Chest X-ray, PA view. Patient: 6 years old, sex M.
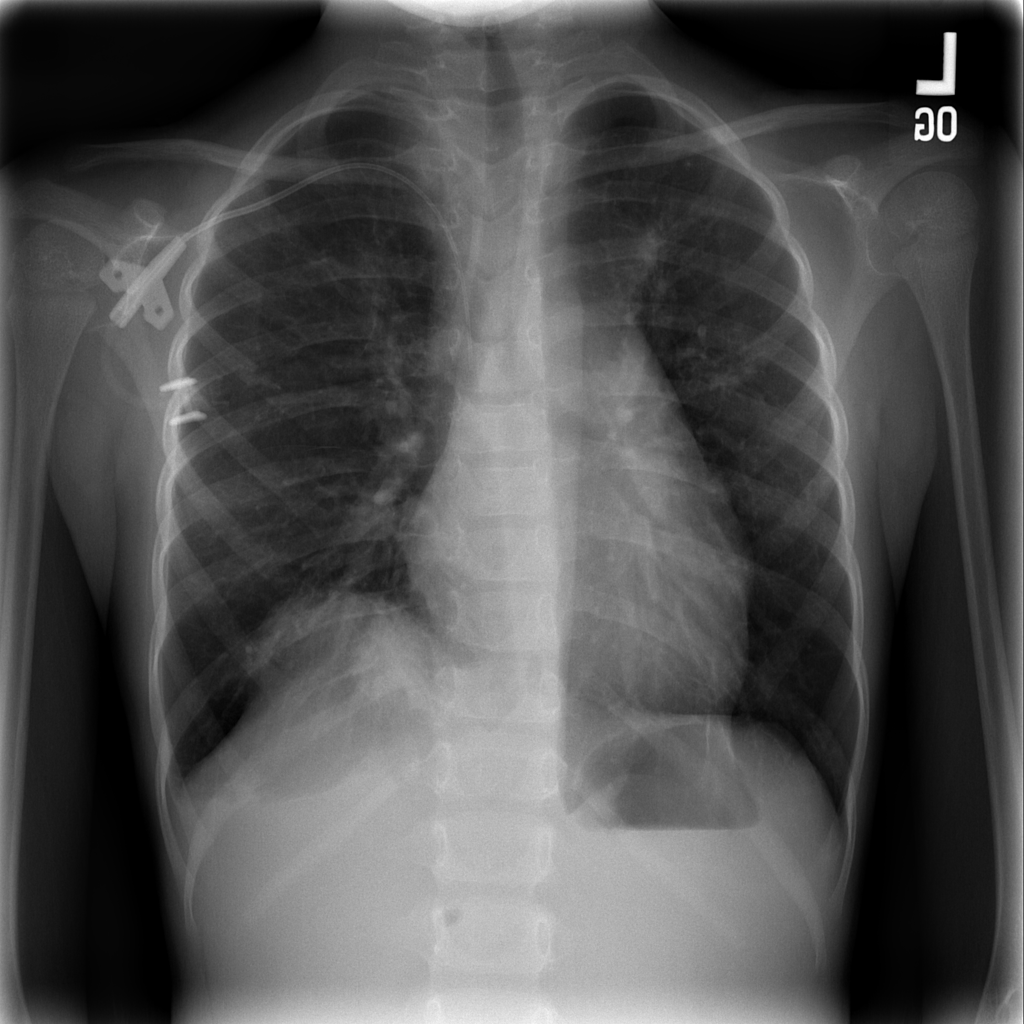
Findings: Infiltration